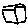
Label: square